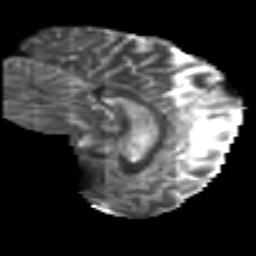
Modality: T2w
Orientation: sagittal
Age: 46
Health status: ill
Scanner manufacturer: philips
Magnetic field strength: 3 T
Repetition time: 9 s
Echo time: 0.127 s